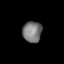
Tissue: lung
Cell type: Endothelial cells
Senescence score: 0.7431
Nuclear area (px): 402
Mean DAPI intensity: 117.706